Question:
I'm using this code to stroke a NSBezierPath with a wide, dashed, black line.
('c' and 'strForBezier' are defined somewhere else)
'''
NSGlyph glyph;
for(n = 0; n < len; n++) {
glyph = [font glyphWithName: [strForBezier substringWithRange:NSMakeRange(n, 1)]];
[path appendBezierPathWithGlyph: glyph inFont: font];
}
CGFloat pattern2[4]; pattern2[0]=5*c; pattern2[1]=2*c; pattern2[2]=2*c; pattern2[3]=2*c;
[path setLineDash:pattern2 count:4 phase:0];
[path setLineWidth:c];
[path stroke];
[[NSColor blueColor] set ];
[path fill];
'''
How can I get the black NSBezierPath ? I'm making the assumption that a NSBezierPath is built and filled to stroke the initial curve.
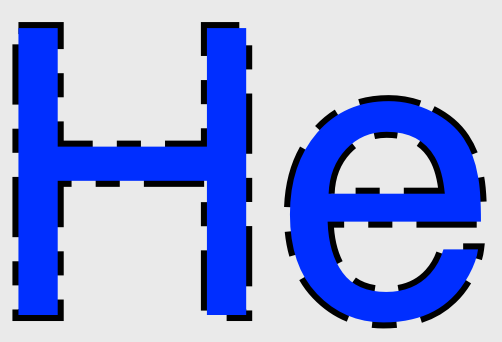
Answer: You can create a path by dashing and stroking an existing path, but that requires to use 'CGPathRef' instead of 'NSBezierPath'.
'''
CGMutablePathRef path0 = CGPathCreateMutable();
CGAffineTransform transform = CGAffineTransformMakeTranslation(20, 20);
// initial position is {20, 20}
CGGlyph glyph;
for(n = 0; n < len; n++)
{
glyph = [font glyphWithName: [strForBezier substringWithRange:NSMakeRange(n, 1)]];
CGPathRef glyphPath = CTFontCreatePathForGlyph((__bridge CTFontRef) font, glyph, NULL);
CGPathAddPath(path0, &transform, glyphPath);
CGPathRelease(glyphPath);
// append the glyph advance to the transform
CGSize advance;
CTFontGetAdvancesForGlyphs((__bridge CTFontRef) font, kCTFontDefaultOrientation, &glyph, &advance, 1);
transform.tx += advance.width;
transform.ty += advance.height;
}
CGFloat pattern2[4]; pattern2[0]=5*c; pattern2[1]=2*c; pattern2[2]=2*c; pattern2[3]=2*c;
CGPathRef path1 = CGPathCreateCopyByDashingPath(path0, NULL, 0, pattern2, 4);
CGPathRef path2 = CGPathCreateCopyByStrokingPath(path1, NULL, c, kCGLineCapButt, kCGLineJoinMiter, CGFLOAT_MAX);
CGContextRef context = [NSGraphicsContext currentContext].graphicsPort;
CGContextAddPath(context, path2);
CGContextDrawPath(context, kCGPathFill);
CGPathRelease(path0);
CGPathRelease(path1);
CGPathRelease(path2);
'''
If you're not comfortable with 'CGPathRef', you may create a 'NSBezierPath' then convert it to a 'CGPathRef' using the method described in Apple documentation <URL>.